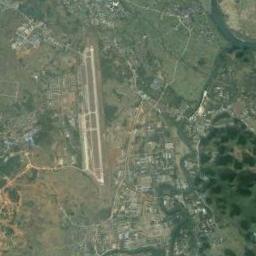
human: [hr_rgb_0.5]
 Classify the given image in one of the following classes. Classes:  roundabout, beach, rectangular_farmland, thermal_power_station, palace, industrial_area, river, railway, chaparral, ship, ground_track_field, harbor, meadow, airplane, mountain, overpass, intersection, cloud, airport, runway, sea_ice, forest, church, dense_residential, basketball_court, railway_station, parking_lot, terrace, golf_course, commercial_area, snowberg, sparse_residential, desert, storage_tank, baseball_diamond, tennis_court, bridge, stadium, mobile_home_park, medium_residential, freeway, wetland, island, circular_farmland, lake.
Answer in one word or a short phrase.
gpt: airport